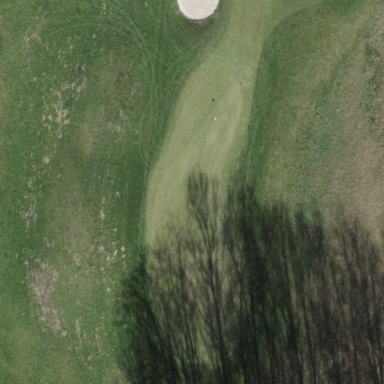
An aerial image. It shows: Picturesque green golfing area with grass land use.